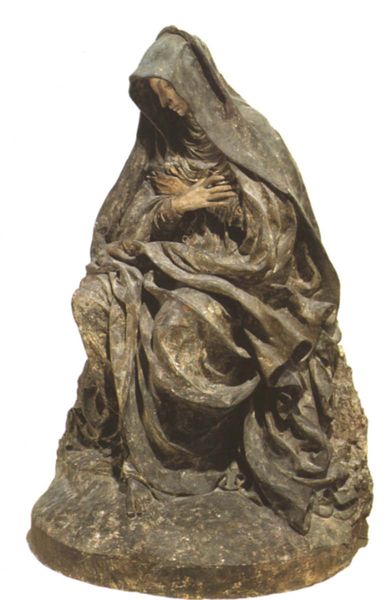
Titel: Schmerzensmutter
Künstler: Germain Pilon
Institution: Paris, Musée du Louvre
Schlagwörter: hand, umhang, sitzen, brust, finger, frau, kleid, tuch, falten, kleidung, mensch, sockel, stein, hände, figur, gewand, mantel, sitzend, stoff, tücher, person, rund, skulptur, schwung, füße, haltung, monochrom, wogen, kopftuch, faltenwurf, knien, dynamik, beten, gebet, verschränkt, pieta, dynamisch, gefasst, maria, madonna, pyramidal, muttergottes, sotzen